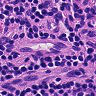
Metastatic tissue present: no